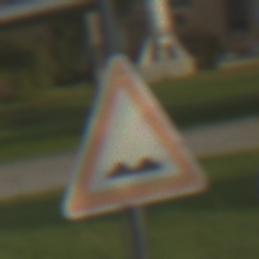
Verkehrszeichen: UnebeneFahrbahn
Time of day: SunriseSunset
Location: Outdoor (Special)
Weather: Clear
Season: NotSpecified
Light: Natural